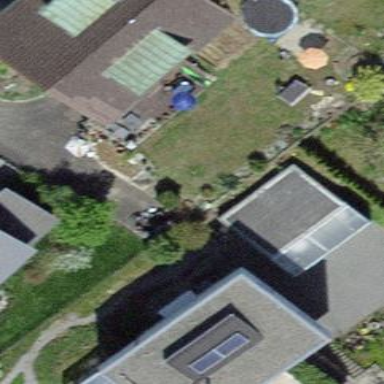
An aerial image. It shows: Garage.